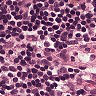
Metastatic tissue present: no